Question: Binding hidden fields of a viewmodel.
Let me try to explain my situation. I may be completely wrong but this is what I believe causing issue to me.
I have a ViewModel
'''
[Bind(Exclude="List")]
public class ProjectCreateViewModel : ProjectViewModelBase
{
public CourseViewModelBase CourseVM { get; set; }
public ProjectCreateViewModel()
: base()
{
this.CourseVM = new CourseViewModelBase();
}
}
'''
is the base viewModel for a project and all associated actions derive from this so that I don't need to write property names again and again.
is similar to ProjectViewModelBase(handled or used by ProjectController) but for a course (handled by CourseController).
Now I've created a form for which uses . In Form post action however is always .
'''
@model LMSPriorTool.ViewModels.ProjectCreateViewModel
@* --- labels and other stuff -- *@
@using (Html.BeginForm("CreateNewProject", "Project",
FormMethod.Post, new { @class = "form-horizontal",
name = "createNewProjectForm" }))
{
<!-- Hidden Fields -->
@Html.HiddenFor( x => x.ProjectId)
@Html.HiddenFor( x => x.CourseVM) // CourseVM is null in post action
@Html.TextBoxFor(x => x.CourseVM.CourseNumberRoot) // This is displayed properly
}
'''
'''
[HttpGet]
public ActionResult CreateNewProject(CourseViewModelBase courseVM = null)
{
ProjectCreateViewModel projectCreateViewModel = new ProjectCreateViewModel
{
CourseVM = courseVM,
};
// OTHER STUFF
return View("CreateNewProject", projectCreateViewModel);
}
'''
In HTTPPOST action I'm getting CourseVM as null, though I have provided it as a hidden field in form.

I belive issue is with the Constructor of as when HTTPPOST action occur, view will try to create new instance of and instantiate the CourseVM as null. Then same instance is passed to the HTTPPOST method in which CourseVM is appearing as null.
Complex objects cannot be bind to a viewmodel using Hidden Fields.
Any suggestions or thoughts appreciated.
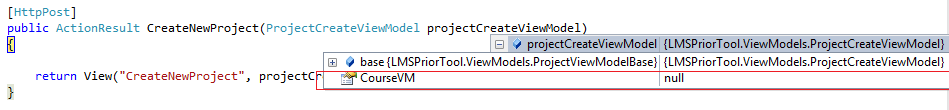
Answer: You don't need that 'HiddenFor' of 'CourseVM'. MVC will create the class automatically for you because you are binding 'CourseVM.CourseNumberRoot'
At the moment, you are attempting to bind 'CourseVM', which is a complex object, from a hidden input which MVC can't do, so it is returning null.